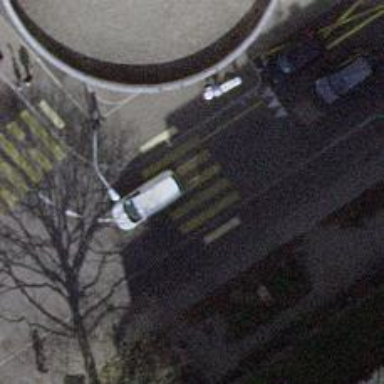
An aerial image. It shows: Marked zebra crossing on the road.